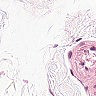
Metastatic tissue present: no